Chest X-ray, PA view. Patient: 44 years old, sex M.
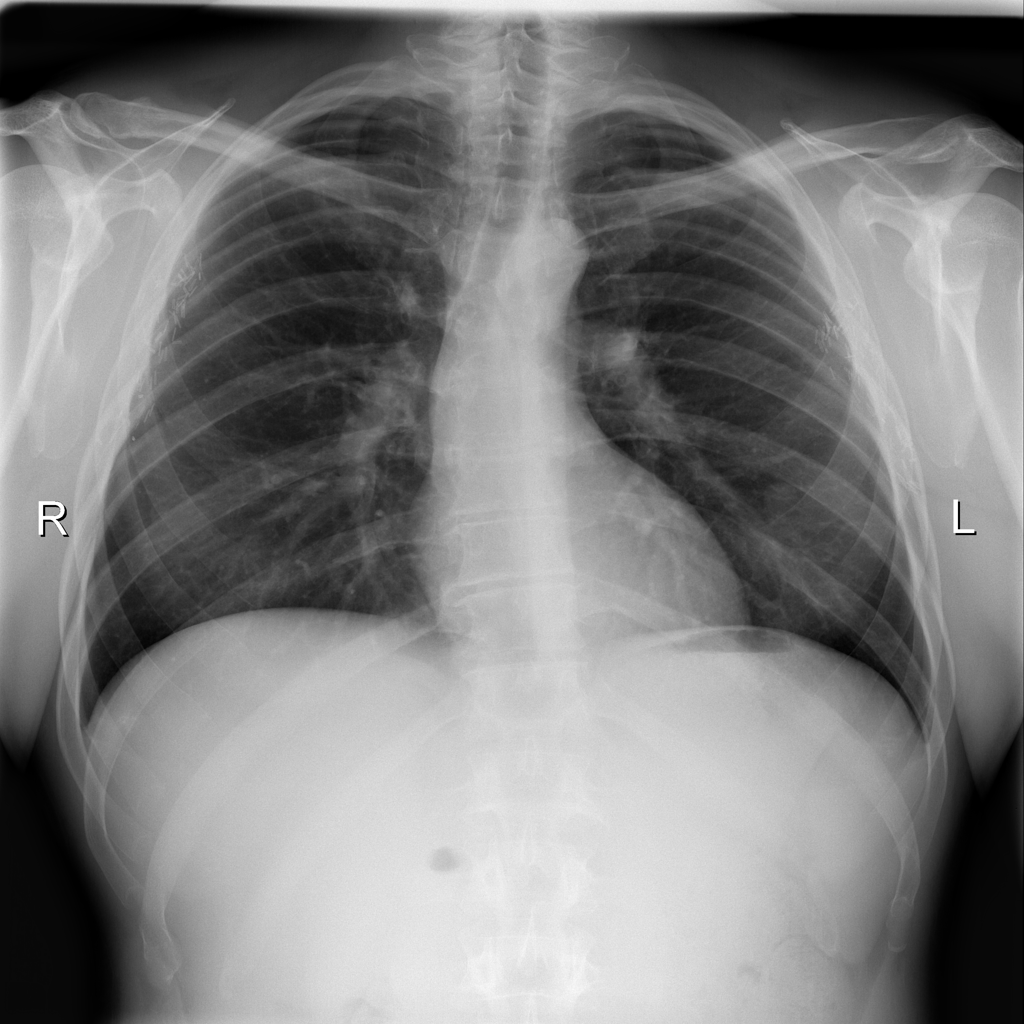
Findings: Nodule